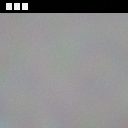
Screen state: on